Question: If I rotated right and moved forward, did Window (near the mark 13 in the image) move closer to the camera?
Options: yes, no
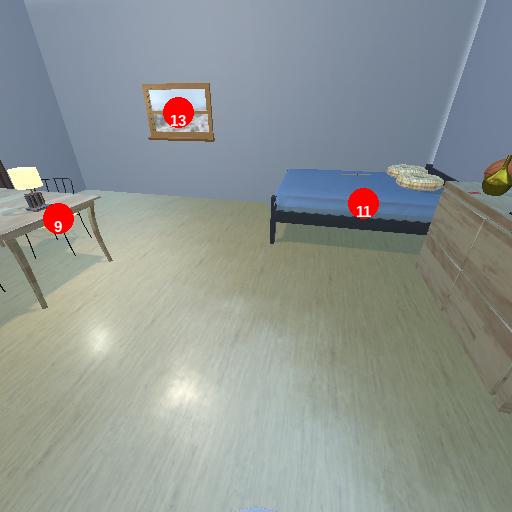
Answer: yes